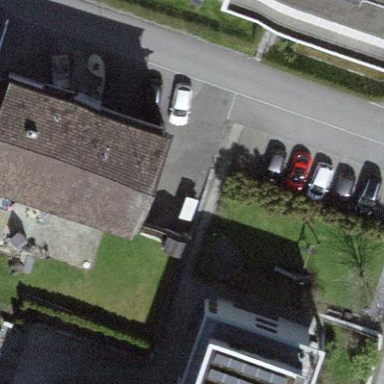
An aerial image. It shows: Street-side parking area.